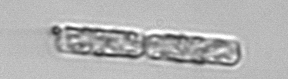
Label: Dactyliosolen_fragilissimus